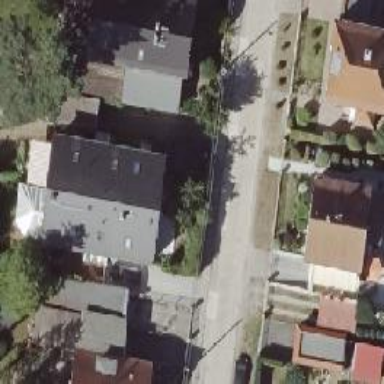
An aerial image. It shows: Footway.